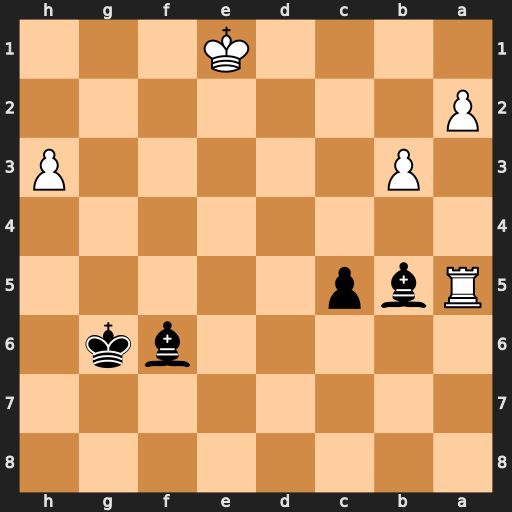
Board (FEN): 8/8/5bk1/Rbp5/8/1P5P/P7/4K3
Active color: b
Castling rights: -
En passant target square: -
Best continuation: Bc3+ Kd1 Bxa5